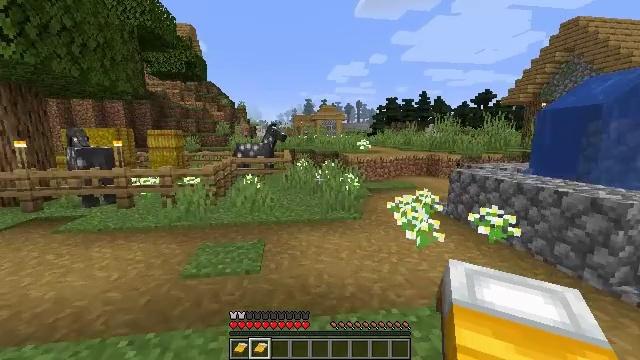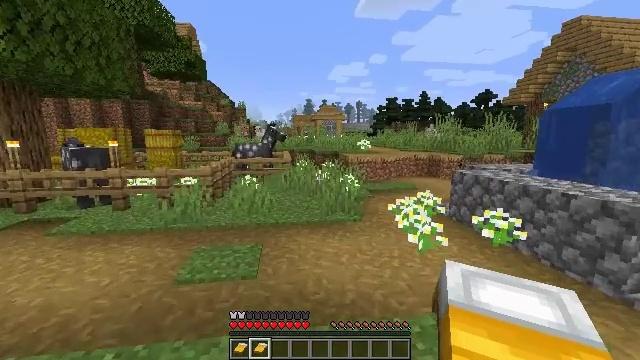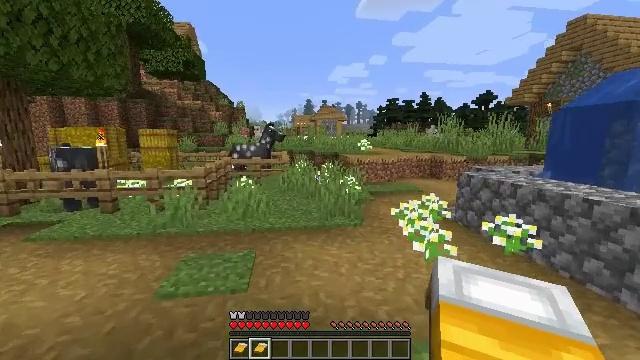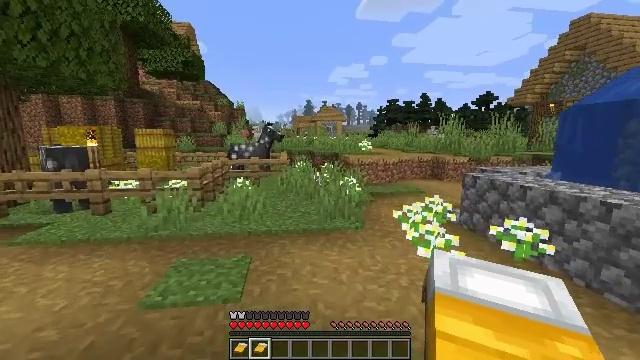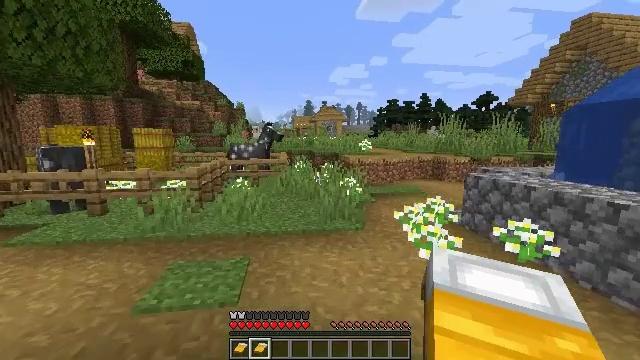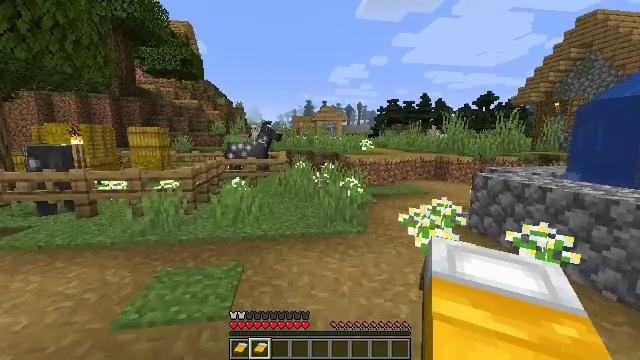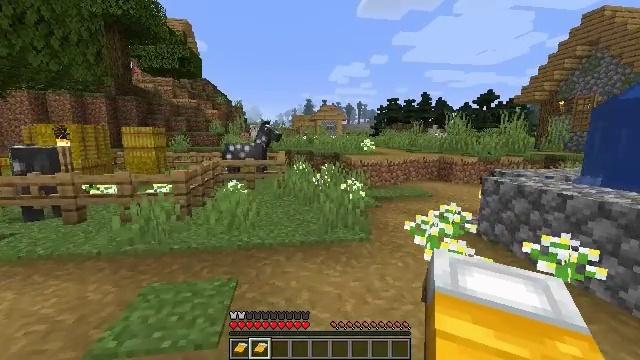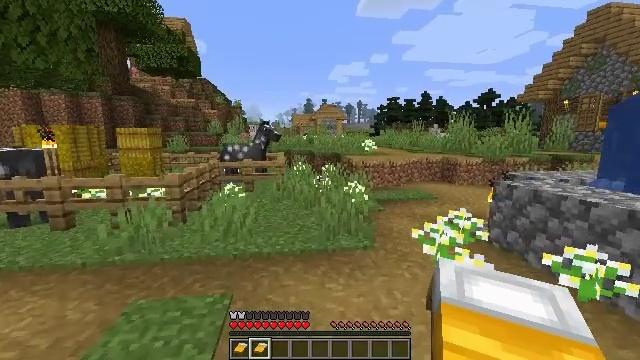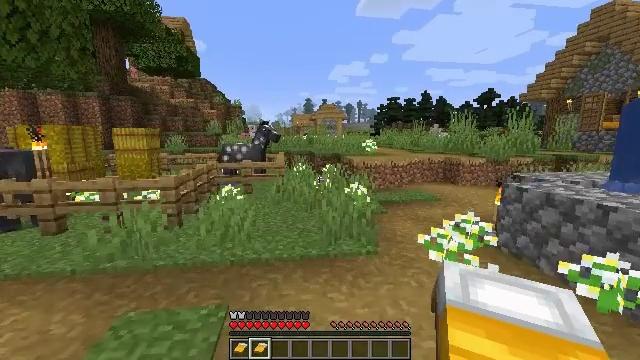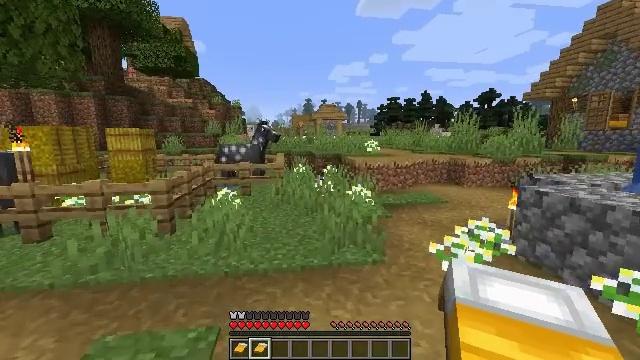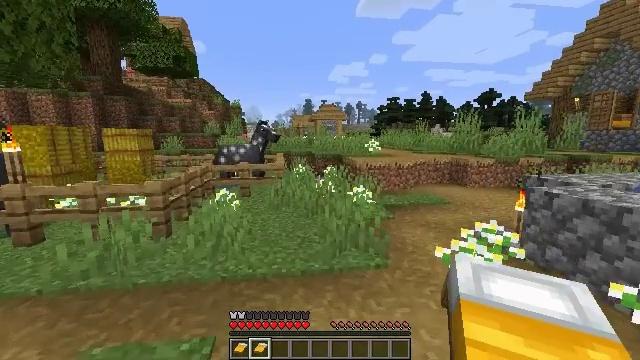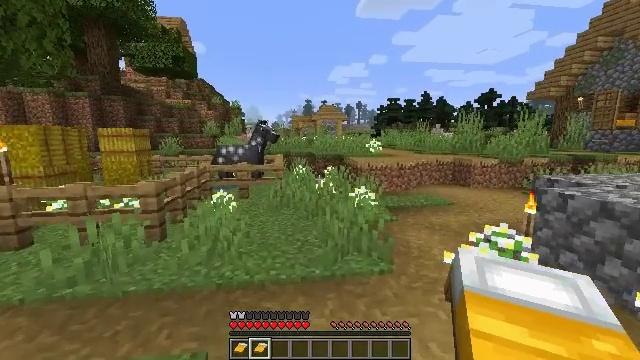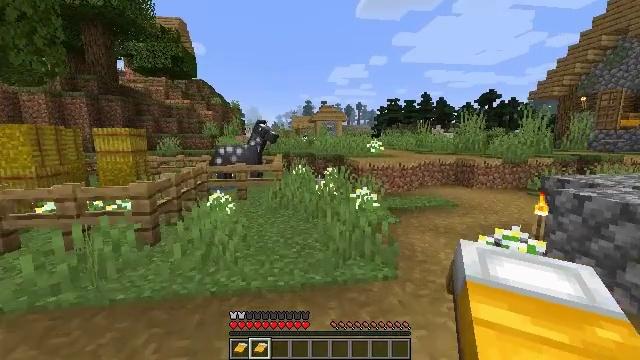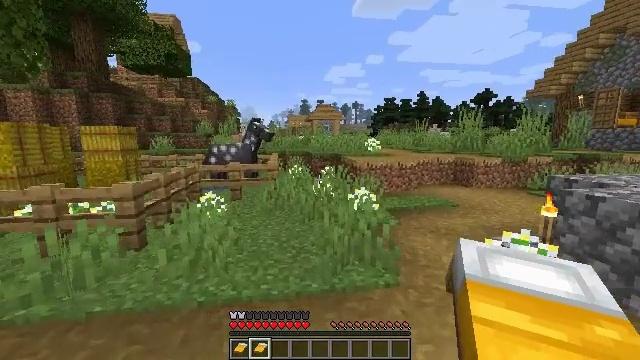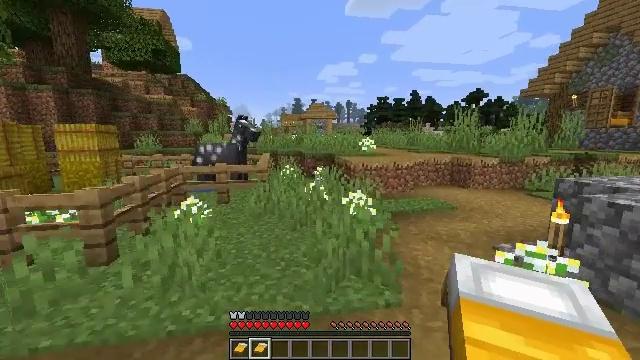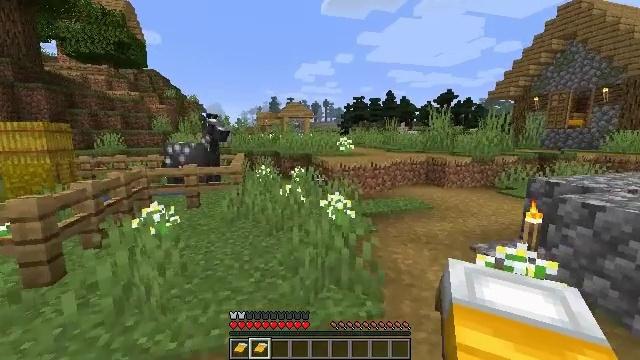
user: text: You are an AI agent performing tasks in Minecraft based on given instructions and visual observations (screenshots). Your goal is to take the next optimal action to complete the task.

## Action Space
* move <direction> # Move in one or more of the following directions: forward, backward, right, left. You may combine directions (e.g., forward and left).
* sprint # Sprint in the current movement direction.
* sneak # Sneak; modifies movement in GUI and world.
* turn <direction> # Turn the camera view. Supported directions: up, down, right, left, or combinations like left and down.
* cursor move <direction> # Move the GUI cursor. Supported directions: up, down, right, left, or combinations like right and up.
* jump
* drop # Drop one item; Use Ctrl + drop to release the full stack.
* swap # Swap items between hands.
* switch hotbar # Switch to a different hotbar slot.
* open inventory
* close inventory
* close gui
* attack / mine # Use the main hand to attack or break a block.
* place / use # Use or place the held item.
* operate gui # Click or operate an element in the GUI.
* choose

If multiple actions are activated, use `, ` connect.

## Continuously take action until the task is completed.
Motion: motion action
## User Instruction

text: Mine the stripped oak log.
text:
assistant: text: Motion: move forward
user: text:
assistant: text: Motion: move forward
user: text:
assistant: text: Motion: move forward
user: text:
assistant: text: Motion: move forward
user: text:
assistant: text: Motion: move forward
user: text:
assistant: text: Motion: move forward
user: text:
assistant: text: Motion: move forward
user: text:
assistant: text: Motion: move forward
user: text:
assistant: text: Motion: move forward
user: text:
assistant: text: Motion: move forward
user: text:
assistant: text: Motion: move forward
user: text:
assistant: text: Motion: move forward
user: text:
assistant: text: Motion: move forward
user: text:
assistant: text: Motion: move forward, turn right
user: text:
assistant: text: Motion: move forward, turn right
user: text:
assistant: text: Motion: move forward, turn right
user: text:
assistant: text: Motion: move forward, turn right, jump
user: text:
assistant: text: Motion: move forward, jump
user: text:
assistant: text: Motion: move forward, jump
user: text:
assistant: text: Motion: move forward, jump
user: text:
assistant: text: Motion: move forward, jump
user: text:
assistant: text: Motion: move forward
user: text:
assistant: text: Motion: move forward
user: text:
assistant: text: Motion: move forward
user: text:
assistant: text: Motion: move forward
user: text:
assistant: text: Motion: move forward
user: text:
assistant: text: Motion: move forward
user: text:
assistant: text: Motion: move forward
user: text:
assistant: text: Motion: move forward
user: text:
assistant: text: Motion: move forward